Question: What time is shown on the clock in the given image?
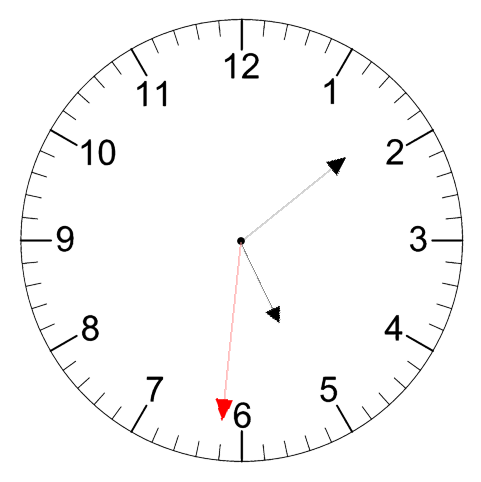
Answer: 05:08:31